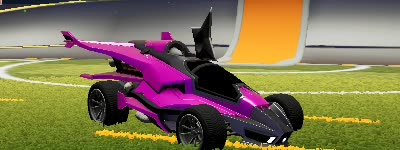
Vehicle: aftershock